Field crop: maize
Growth stage: 2
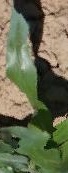
Species: maize